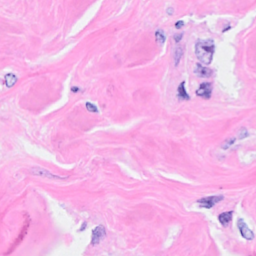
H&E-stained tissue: Breast